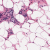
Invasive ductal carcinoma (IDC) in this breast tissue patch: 0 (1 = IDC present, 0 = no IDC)